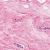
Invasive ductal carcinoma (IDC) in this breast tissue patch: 0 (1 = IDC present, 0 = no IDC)